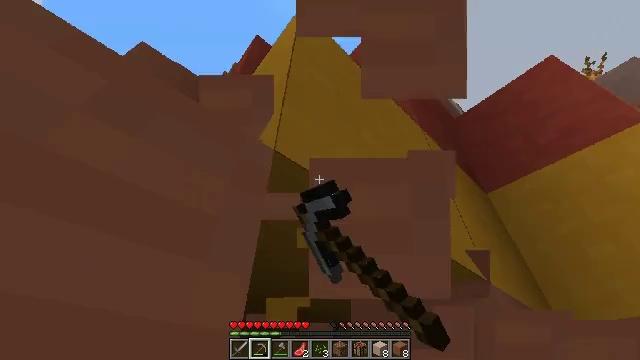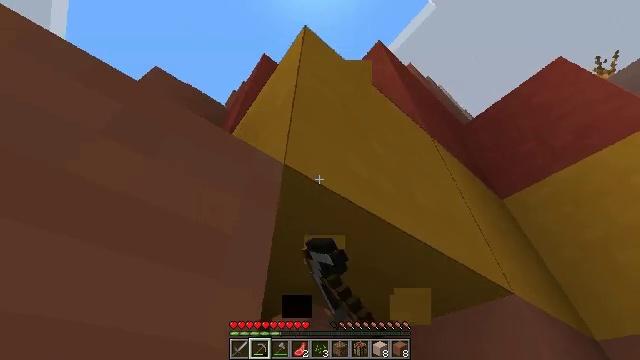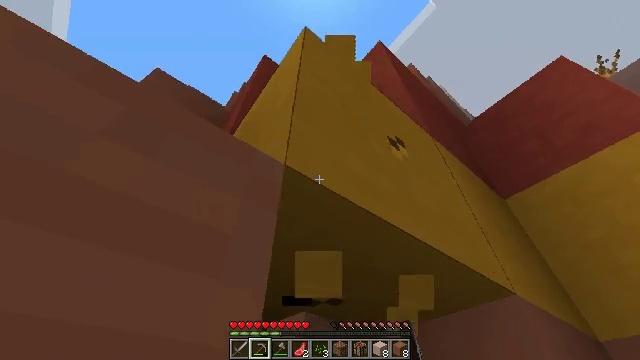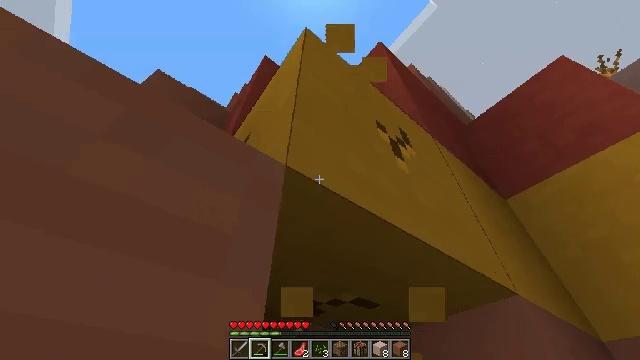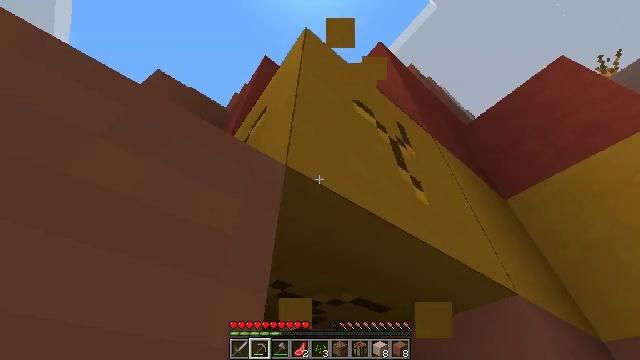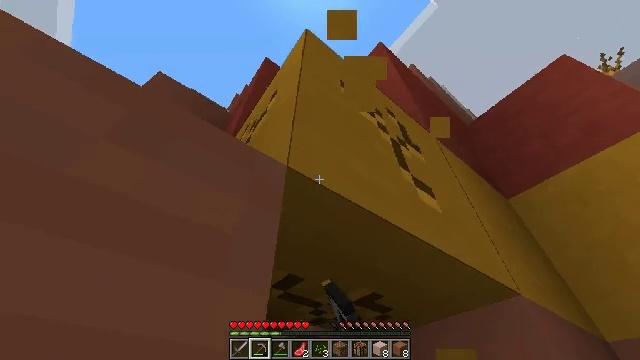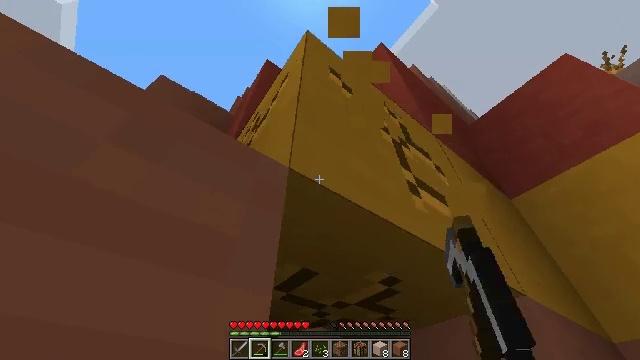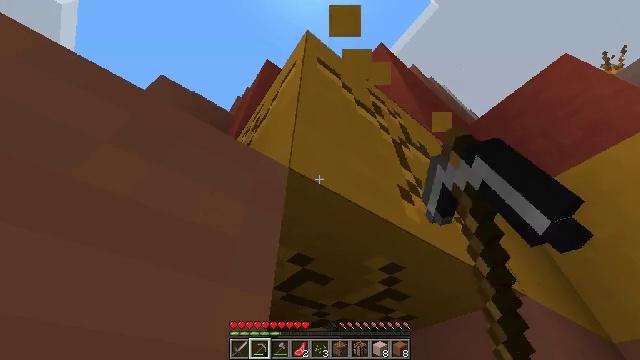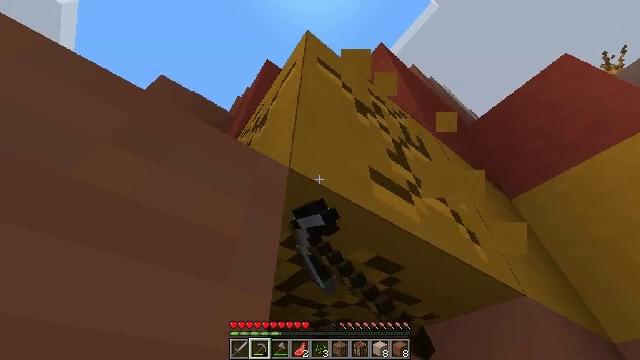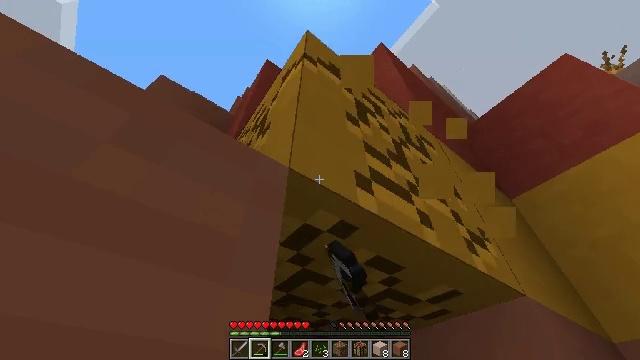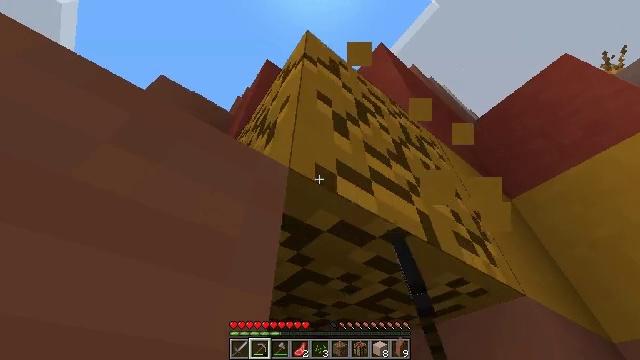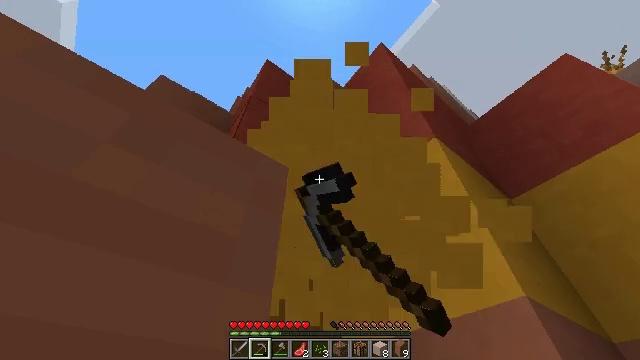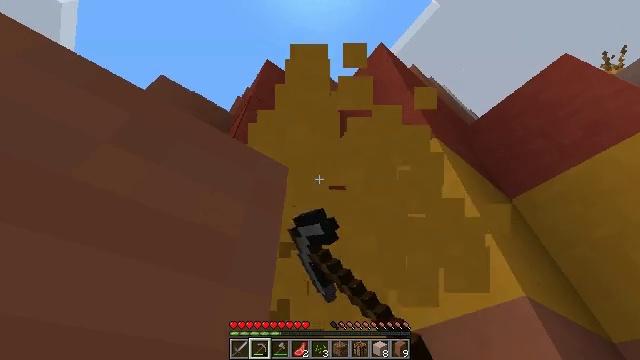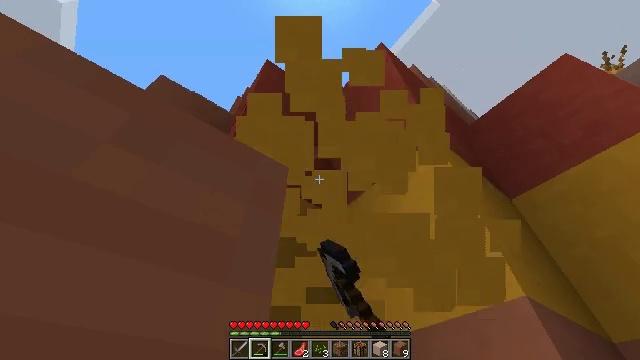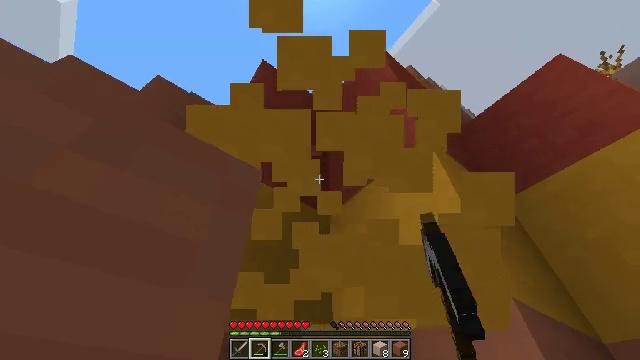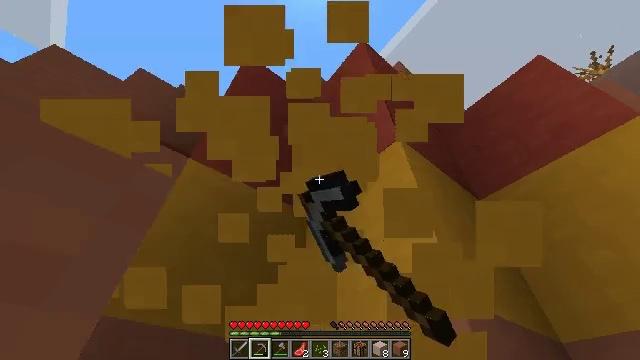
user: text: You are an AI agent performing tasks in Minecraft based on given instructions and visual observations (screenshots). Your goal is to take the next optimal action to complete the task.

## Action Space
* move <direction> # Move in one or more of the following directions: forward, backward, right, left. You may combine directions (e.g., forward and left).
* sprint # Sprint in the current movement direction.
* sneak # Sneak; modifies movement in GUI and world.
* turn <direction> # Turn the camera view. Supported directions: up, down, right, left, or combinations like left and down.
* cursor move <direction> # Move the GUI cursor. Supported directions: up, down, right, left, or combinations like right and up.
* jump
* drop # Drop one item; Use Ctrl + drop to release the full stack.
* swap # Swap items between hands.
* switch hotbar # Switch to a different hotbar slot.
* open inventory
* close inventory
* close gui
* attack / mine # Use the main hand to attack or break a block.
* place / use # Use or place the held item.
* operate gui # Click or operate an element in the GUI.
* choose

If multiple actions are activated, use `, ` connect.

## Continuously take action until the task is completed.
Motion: motion action
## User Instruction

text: Collect yellow terracotta using a pickaxe.
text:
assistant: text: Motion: turn left and up, attack / mine
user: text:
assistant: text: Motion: attack / mine
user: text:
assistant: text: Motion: attack / mine
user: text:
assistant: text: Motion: attack / mine
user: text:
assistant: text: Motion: attack / mine
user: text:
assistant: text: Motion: attack / mine
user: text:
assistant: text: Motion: attack / mine
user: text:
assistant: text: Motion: attack / mine
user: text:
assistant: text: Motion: attack / mine
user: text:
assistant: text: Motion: attack / mine
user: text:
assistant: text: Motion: attack / mine
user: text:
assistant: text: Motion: attack / mine
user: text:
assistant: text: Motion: attack / mine
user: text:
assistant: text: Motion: move right, attack / mine
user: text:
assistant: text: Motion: move right, turn right and down, attack / mine
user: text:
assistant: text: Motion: move right, turn right and down, attack / mine
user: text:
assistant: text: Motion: turn right, attack / mine
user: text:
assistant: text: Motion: turn right, attack / mine
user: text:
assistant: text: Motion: attack / mine
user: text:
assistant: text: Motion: attack / mine
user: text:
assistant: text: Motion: attack / mine
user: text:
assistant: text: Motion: attack / mine
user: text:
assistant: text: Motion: attack / mine
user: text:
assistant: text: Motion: turn left and down, attack / mine
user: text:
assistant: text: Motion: turn left, attack / mine
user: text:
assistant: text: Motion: turn left, attack / mine
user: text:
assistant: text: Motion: turn left, attack / mine
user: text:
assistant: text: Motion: attack / mine
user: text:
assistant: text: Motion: attack / mine
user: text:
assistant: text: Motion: attack / mine